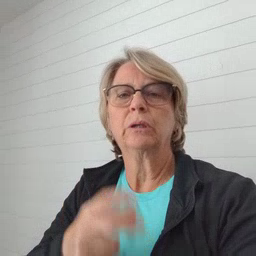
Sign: brother